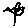
Label: flower